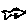
Label: fish